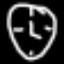
Label: clock